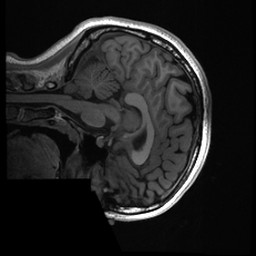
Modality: T1w
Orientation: sagittal